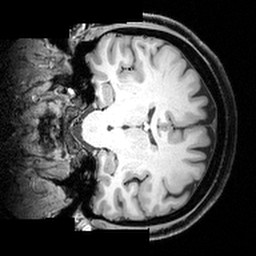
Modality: T1w
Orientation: coronal
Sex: female
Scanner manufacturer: siemens
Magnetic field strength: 3 T
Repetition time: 1.9 s
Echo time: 0.00397 s